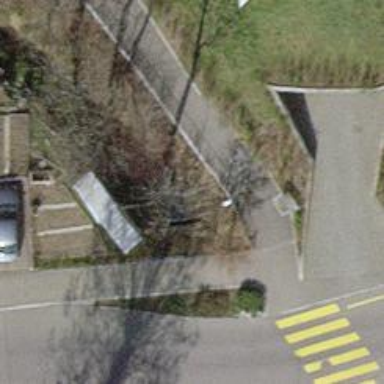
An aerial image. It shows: Openable double cycle barrier.